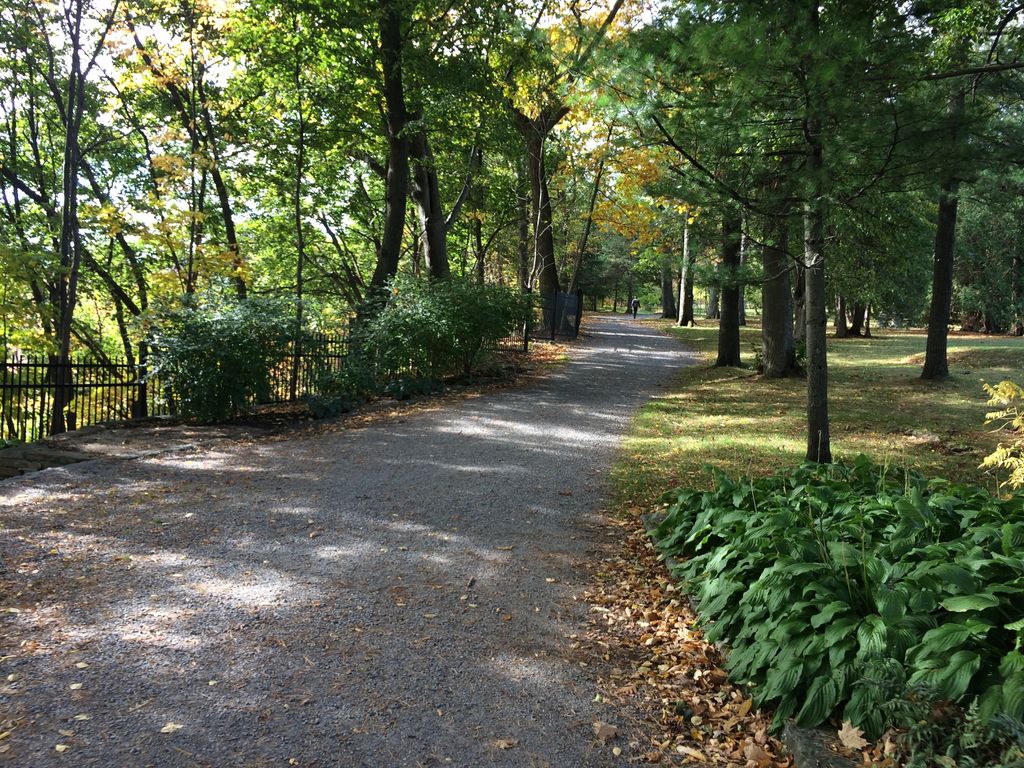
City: quebec_city